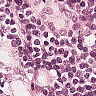
Metastatic tissue present: yes